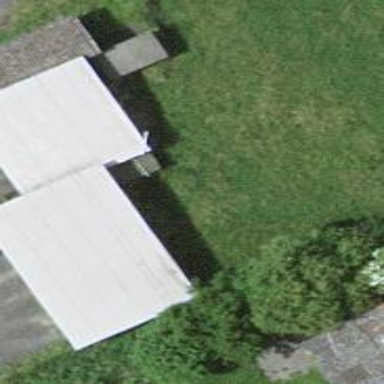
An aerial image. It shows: Garage.